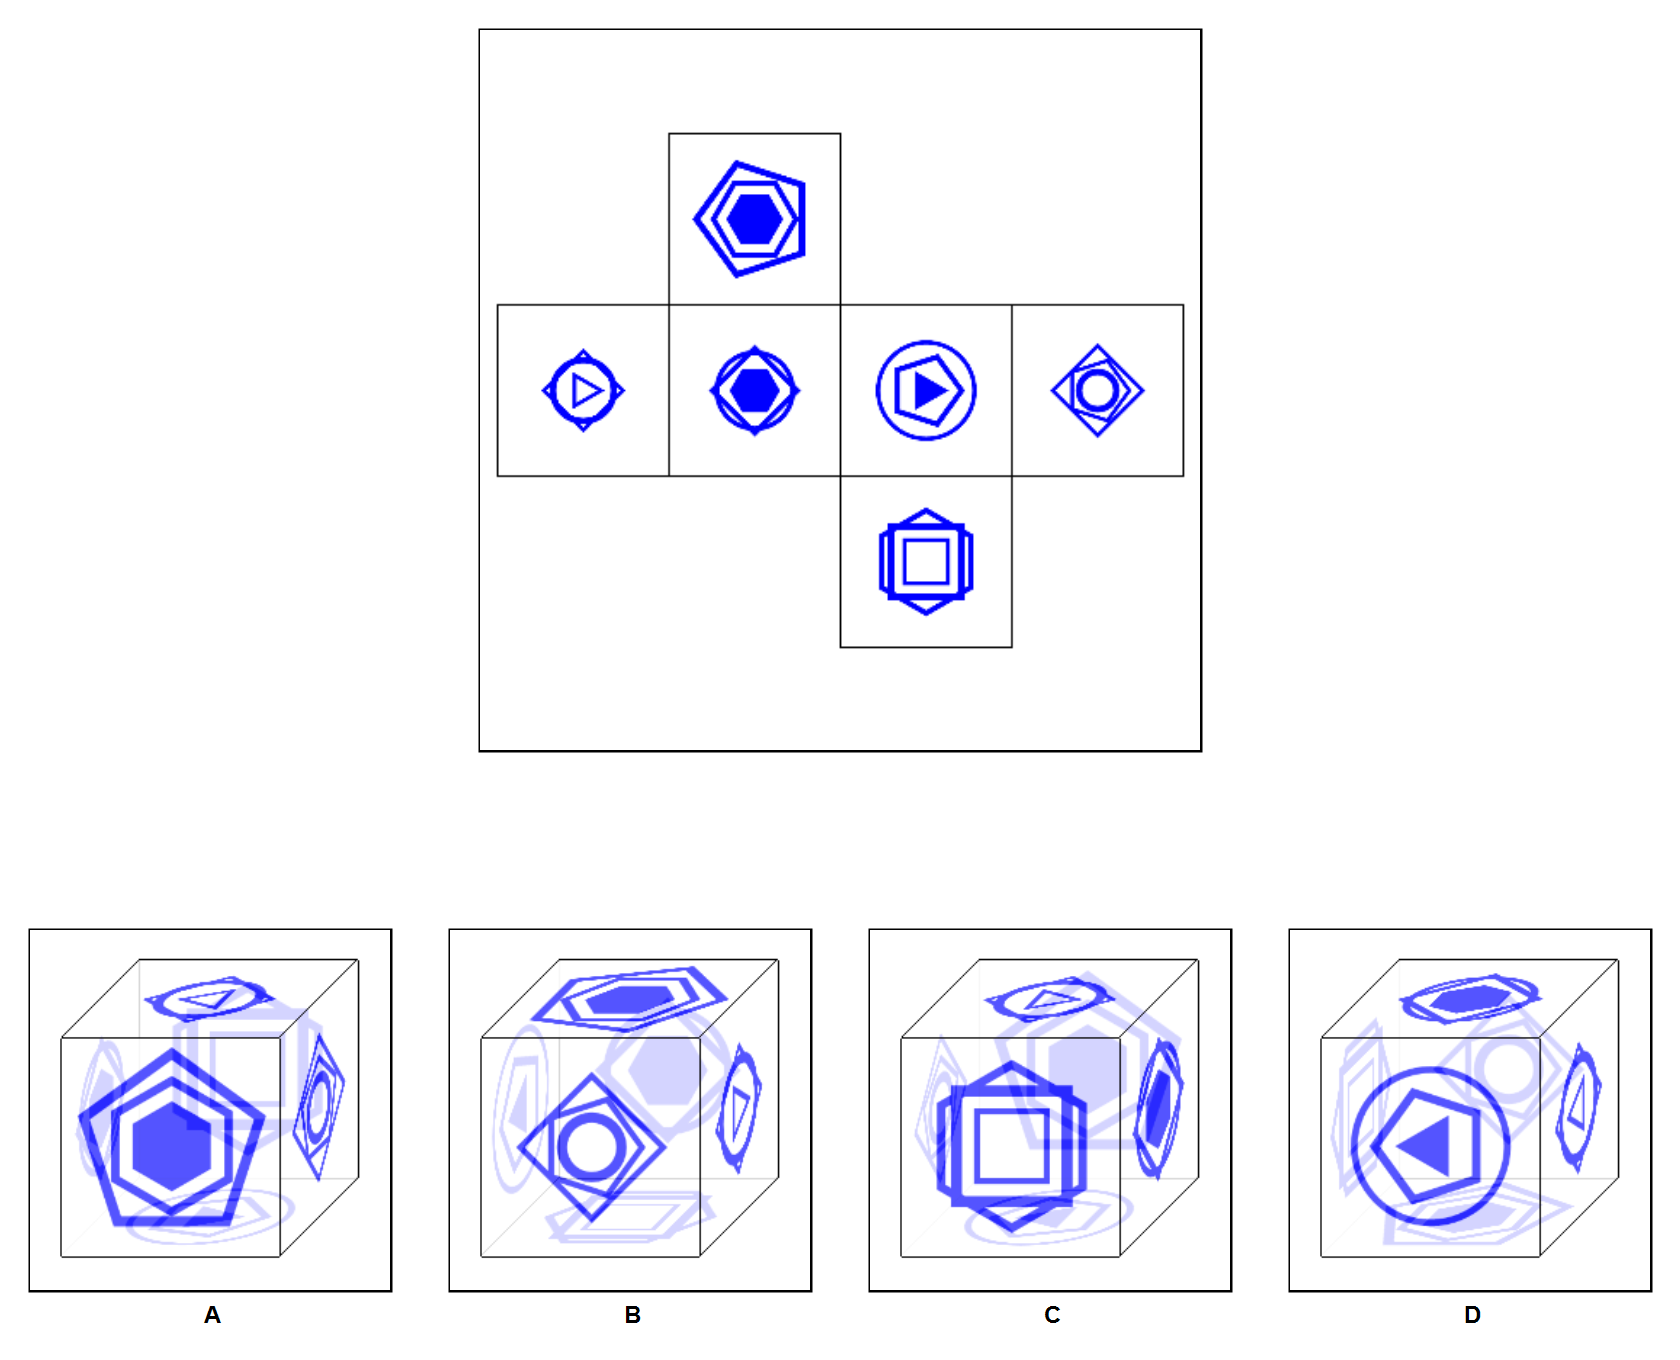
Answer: D